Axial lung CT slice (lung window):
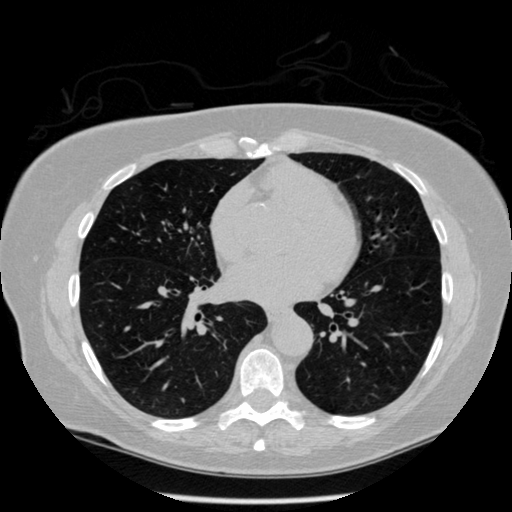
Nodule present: no